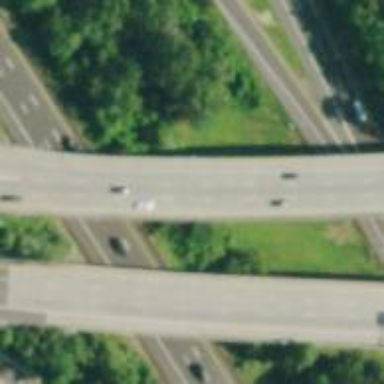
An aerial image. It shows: Urban freeway bridge over motorway.